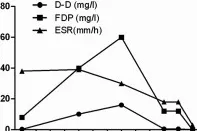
Blood coagulation and fibrinolytic data statistics of clinical course. (B) The changes of D-dimer and FDP, which increased sharply after hemorrhage and decreased synchronously when hemoglobin improved.
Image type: chart (chart)